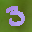
Label: 3